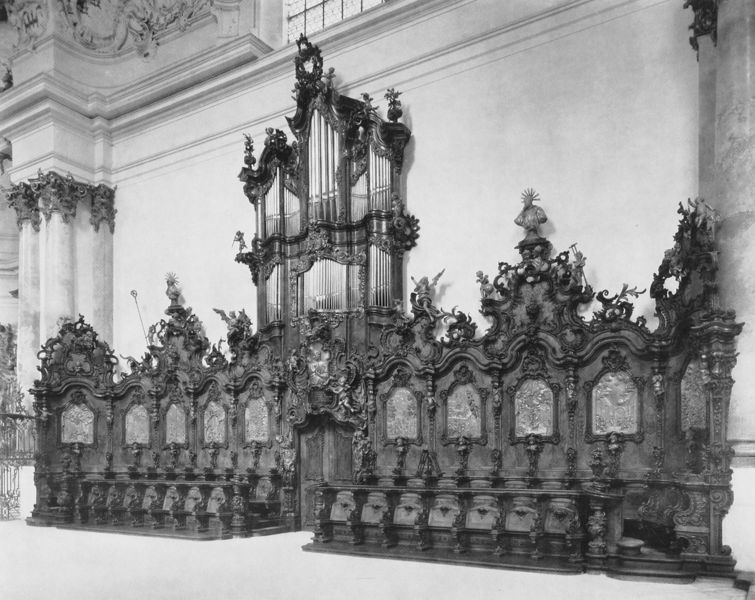
Titel: Zwiefalten, Chorgestühl mit Orgelprospekt
Künstler: Johann Joseph Christian
Standort: Zwiefalten, Abteikirche (EU - D - Schwaben)
Schlagwörter: fenster, holz, marmor, stühle, säulen, tür, ornament, barock, kirche, sonne, sitze, bank, saal, gestühl, stuck, stufen, foto, schwarz weiß, gesims, orgel, chor, pfeifen, geschnitzt, chorgestühl